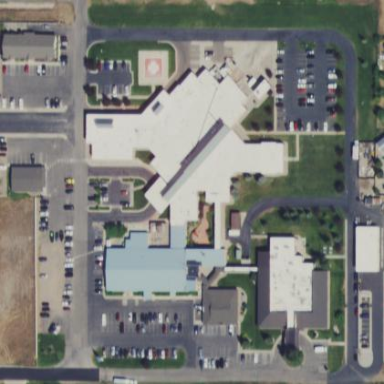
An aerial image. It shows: Healthcare facility identified as hospital.